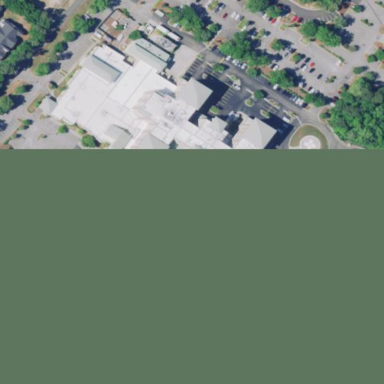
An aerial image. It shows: Hospital providing healthcare services.